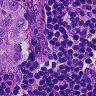
Metastatic tissue present: yes